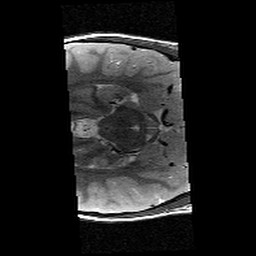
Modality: T2w
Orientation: axial
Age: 9
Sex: male
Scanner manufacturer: siemens
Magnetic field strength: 3 T
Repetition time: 9.23 s
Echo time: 0.067 s